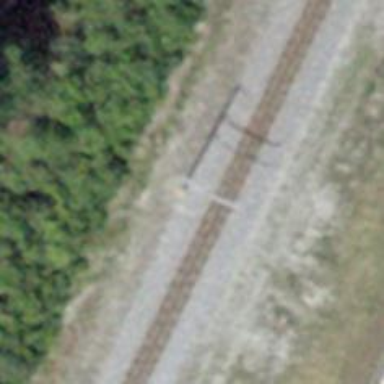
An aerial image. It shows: Catenary mast for power lines.